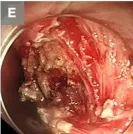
Images of the embedded foreign body in the esophagus, and extraction via endoscopic submucosal dissection in Case 1. (E) Dissection of the mucosa and submucosa.
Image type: endoscopy (gi_endoscopy)